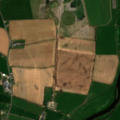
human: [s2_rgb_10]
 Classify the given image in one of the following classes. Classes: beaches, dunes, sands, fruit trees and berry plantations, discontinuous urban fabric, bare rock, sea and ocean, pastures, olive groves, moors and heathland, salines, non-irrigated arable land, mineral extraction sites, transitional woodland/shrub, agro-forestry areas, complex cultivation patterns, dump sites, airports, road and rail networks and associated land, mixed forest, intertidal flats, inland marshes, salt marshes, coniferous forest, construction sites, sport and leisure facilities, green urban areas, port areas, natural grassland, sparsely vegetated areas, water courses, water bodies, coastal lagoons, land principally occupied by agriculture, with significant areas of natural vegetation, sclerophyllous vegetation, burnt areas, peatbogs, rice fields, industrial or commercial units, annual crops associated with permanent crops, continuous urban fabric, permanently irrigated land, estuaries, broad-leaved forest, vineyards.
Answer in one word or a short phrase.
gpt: mineral extraction sites, non-irrigated arable land, pastures